Question: I try to implement an architecture that has only an 8-bit adder-subtractor. But there is an issue I can't solve. When I use subtractor architecture, I need to calculate carry-out, but I couldn't.
'''
library IEEE;
use IEEE.STD_LOGIC_1164.ALL;
use ieee.numeric_std.all;
entity sub is
port ( a : in std_logic_vector(7 downto 0);
b : in std_logic_vector(7 downto 0);
o : out std_logic_vector(7 downto 0)
);
end sub;
architecture Behavioral of sub is
signal a2,b2 : unsigned (7 downto 0);
begin
a2<=unsigned(a);
b2<=unsigned(b);
o<=std_logic_vector(a2-b2);
end Behavioral;
'''
---

Edit: I'm talking about "c1" and "c5" signals in the picture.
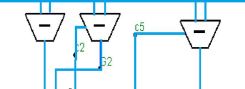
Answer: You need to extend both operands by one bit, so the carry out is collected in the MSB of the result. The result is decomposed into carry bit 'c' and subtraction result 'o'.
'''
library IEEE;
use IEEE.STD_LOGIC_1164.ALL;
use IEEE.numeric_std.all;
entity sub is
port (
a : in std_logic_vector(7 downto 0);
b : in std_logic_vector(7 downto 0);
o : out std_logic_vector(7 downto 0);
c : out std_logic
);
end entity;
architecture rtl of sub is
begin
(c, o) <= std_logic_vector(unsigned('0' & a) - unsigned('0' & b));
end architecture;
'''
---